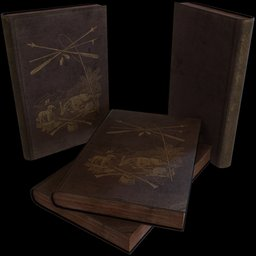
Label: tools